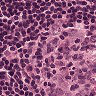
Metastatic tissue present: no